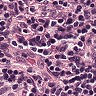
Metastatic tissue present: no